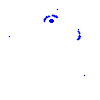
Particle: proton